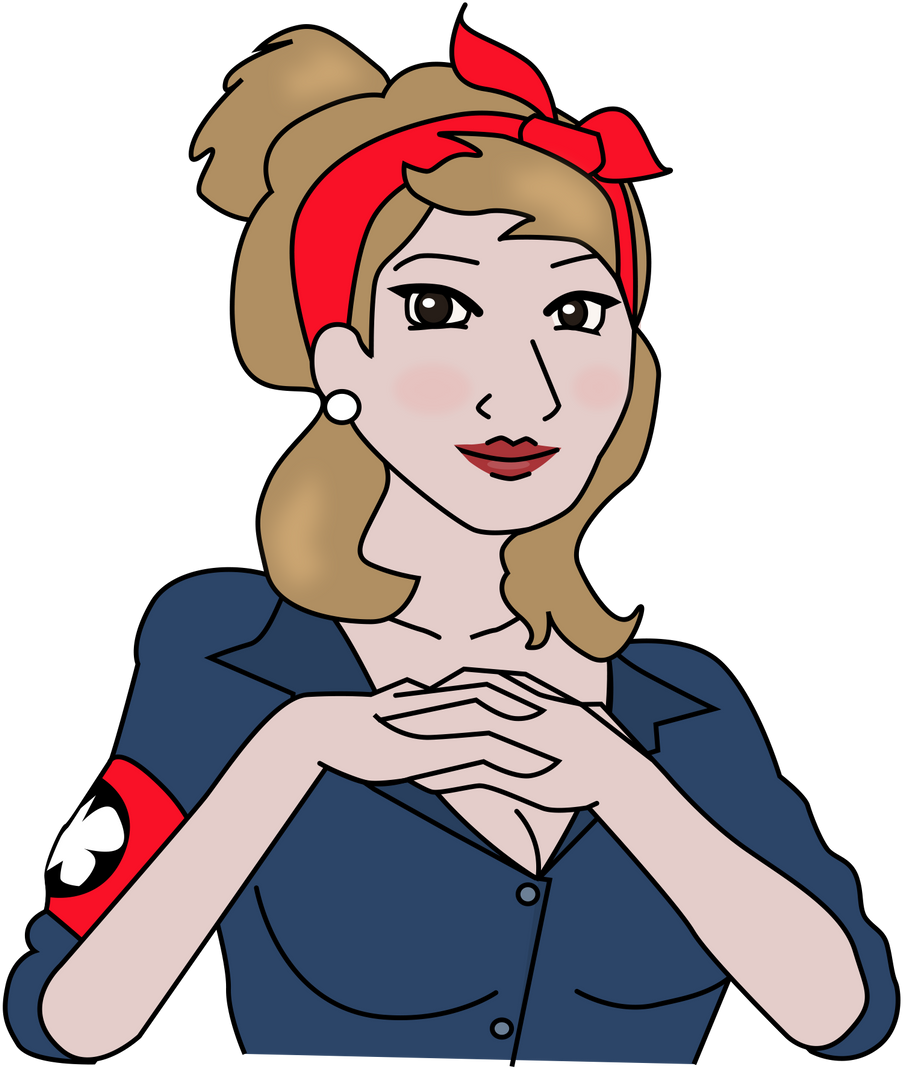
Label: 5_Abusive_Wife